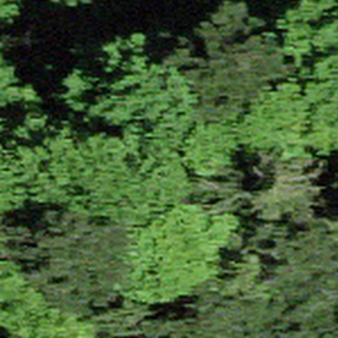
Label: other